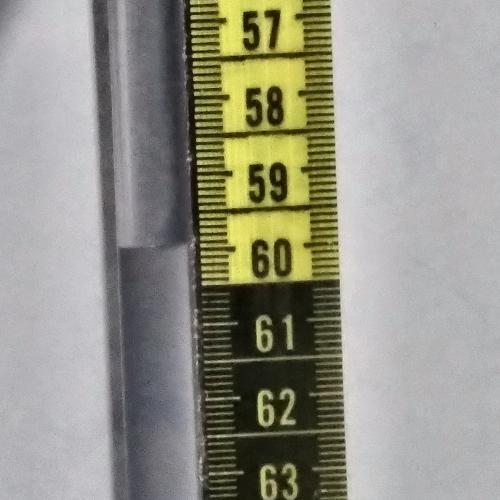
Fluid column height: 59.9 cm